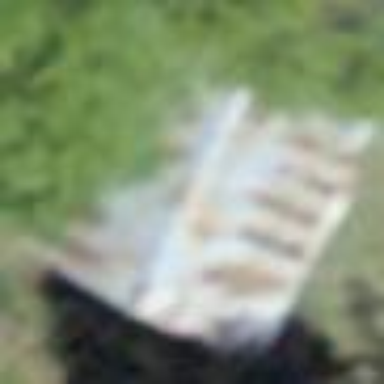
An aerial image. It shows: Gabled roof barn.